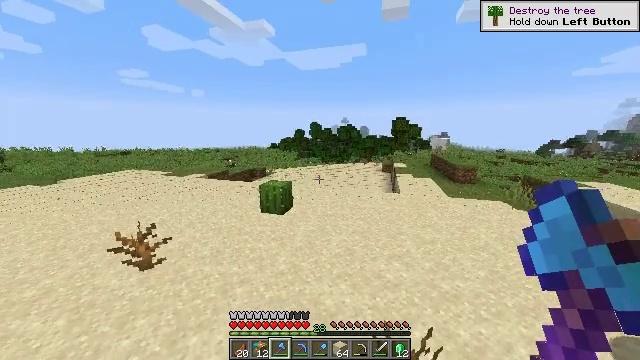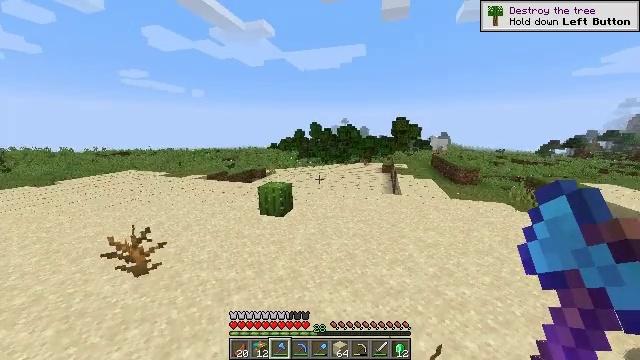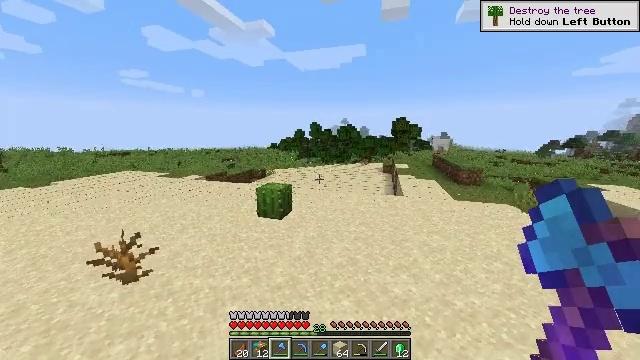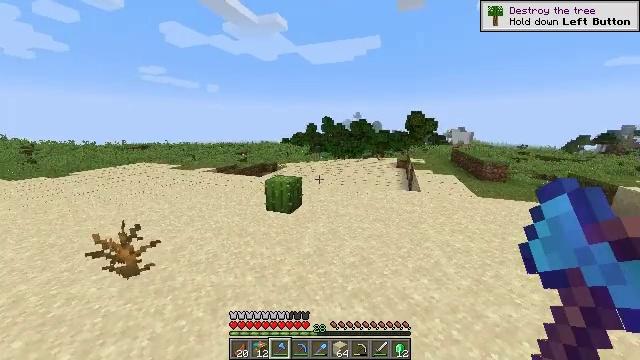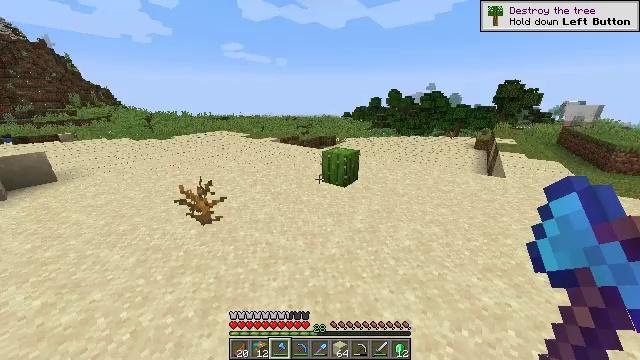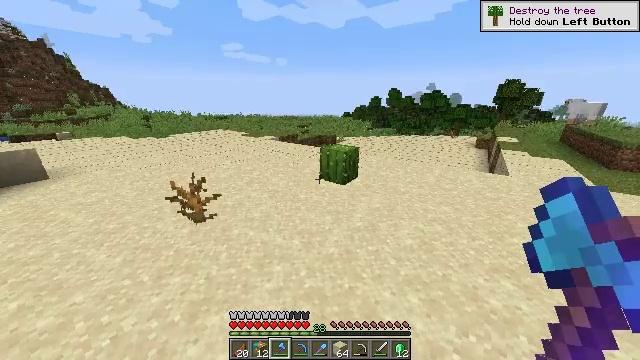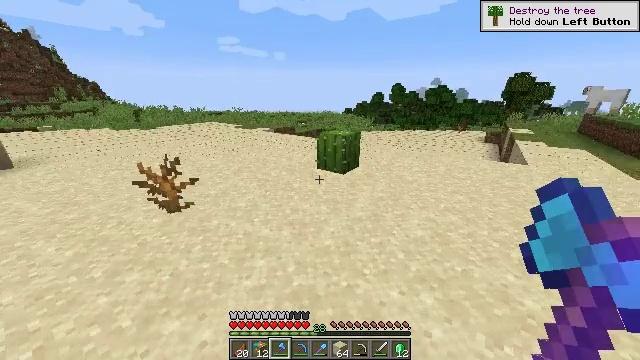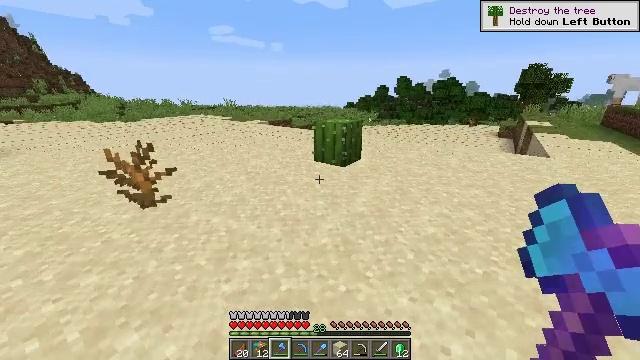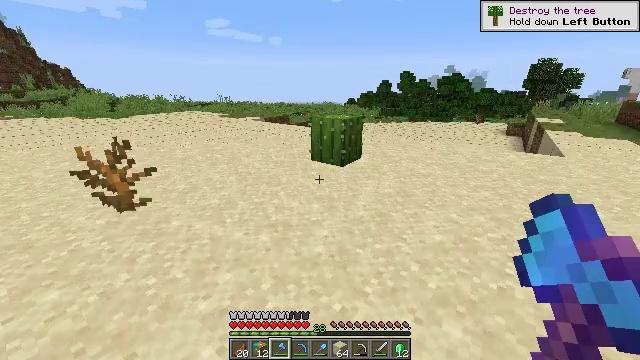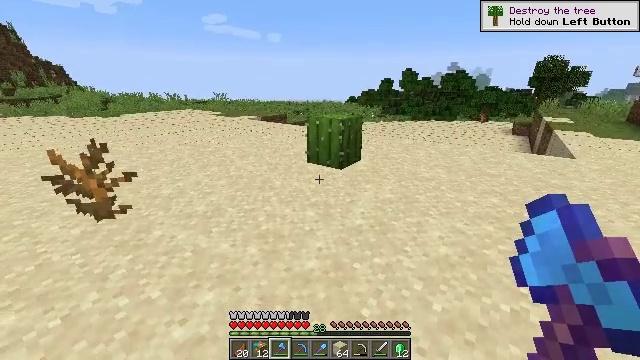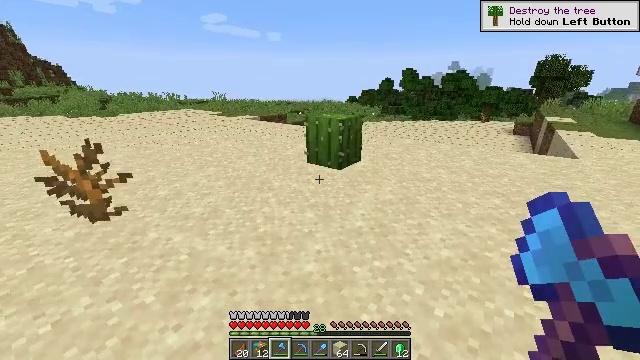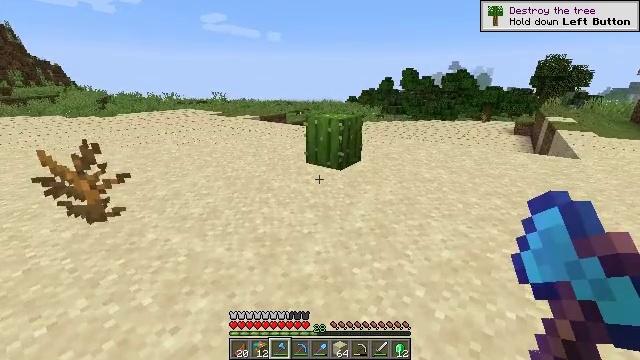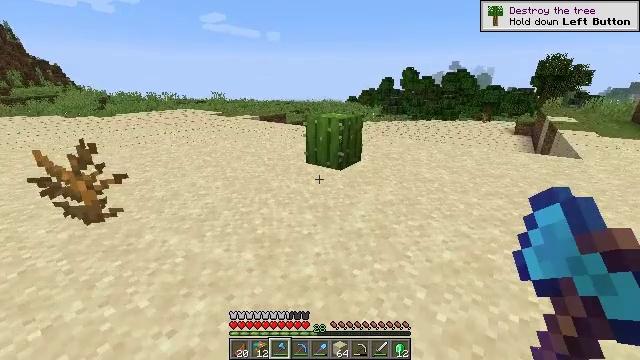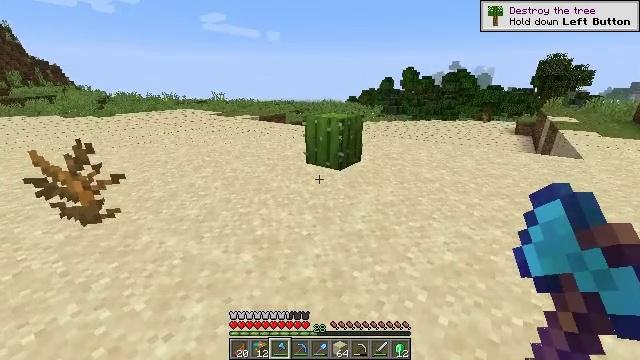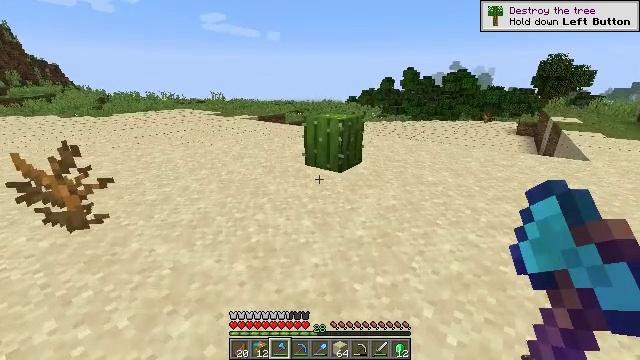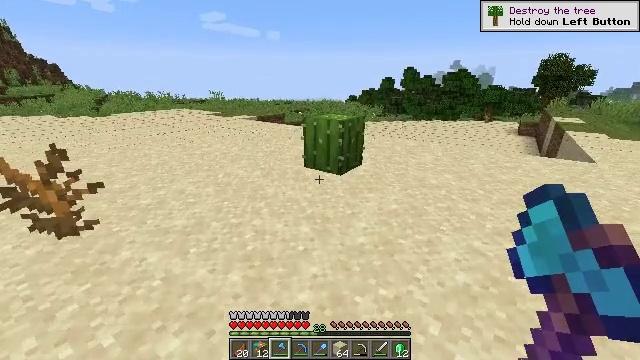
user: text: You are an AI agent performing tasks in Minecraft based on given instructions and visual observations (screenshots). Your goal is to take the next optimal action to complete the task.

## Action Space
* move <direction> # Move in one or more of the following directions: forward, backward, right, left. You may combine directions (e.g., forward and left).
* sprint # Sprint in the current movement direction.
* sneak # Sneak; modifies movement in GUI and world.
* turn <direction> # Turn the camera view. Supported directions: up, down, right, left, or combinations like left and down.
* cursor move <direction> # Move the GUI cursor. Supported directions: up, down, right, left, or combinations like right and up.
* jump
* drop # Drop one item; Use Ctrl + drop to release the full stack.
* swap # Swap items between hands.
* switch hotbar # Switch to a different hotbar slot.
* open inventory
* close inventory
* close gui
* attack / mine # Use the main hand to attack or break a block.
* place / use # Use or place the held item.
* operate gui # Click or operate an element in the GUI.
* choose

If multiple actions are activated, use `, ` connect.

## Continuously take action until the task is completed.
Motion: motion action
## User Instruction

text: Mine cactus from the desert.
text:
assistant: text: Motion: move forward, jump
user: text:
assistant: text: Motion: move forward, jump
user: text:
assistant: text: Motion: move forward, turn left and down, jump
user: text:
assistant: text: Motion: move forward, sprint, turn left and down, jump
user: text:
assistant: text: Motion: no_op
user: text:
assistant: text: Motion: no_op
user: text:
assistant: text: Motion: no_op
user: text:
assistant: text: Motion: no_op
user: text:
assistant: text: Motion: no_op
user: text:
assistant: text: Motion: no_op
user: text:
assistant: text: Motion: no_op
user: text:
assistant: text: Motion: no_op
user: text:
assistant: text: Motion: move forward
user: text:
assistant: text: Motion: move forward
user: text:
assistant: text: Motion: move forward
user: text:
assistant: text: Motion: move forward
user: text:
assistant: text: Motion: move forward
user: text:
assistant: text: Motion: move forward
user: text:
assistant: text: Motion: move forward
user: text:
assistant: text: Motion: move forward
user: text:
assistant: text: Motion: move forward, turn right
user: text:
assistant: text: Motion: move forward
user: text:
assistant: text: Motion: move forward, attack / mine
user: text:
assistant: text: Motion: move forward, attack / mine
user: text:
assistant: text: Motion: attack / mine
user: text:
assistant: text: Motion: attack / mine
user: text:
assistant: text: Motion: attack / mine
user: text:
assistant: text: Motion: attack / mine
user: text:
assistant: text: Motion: attack / mine
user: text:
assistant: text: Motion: attack / mine